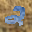
Label: 2